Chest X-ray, PA view. Patient: 48 years old, sex M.
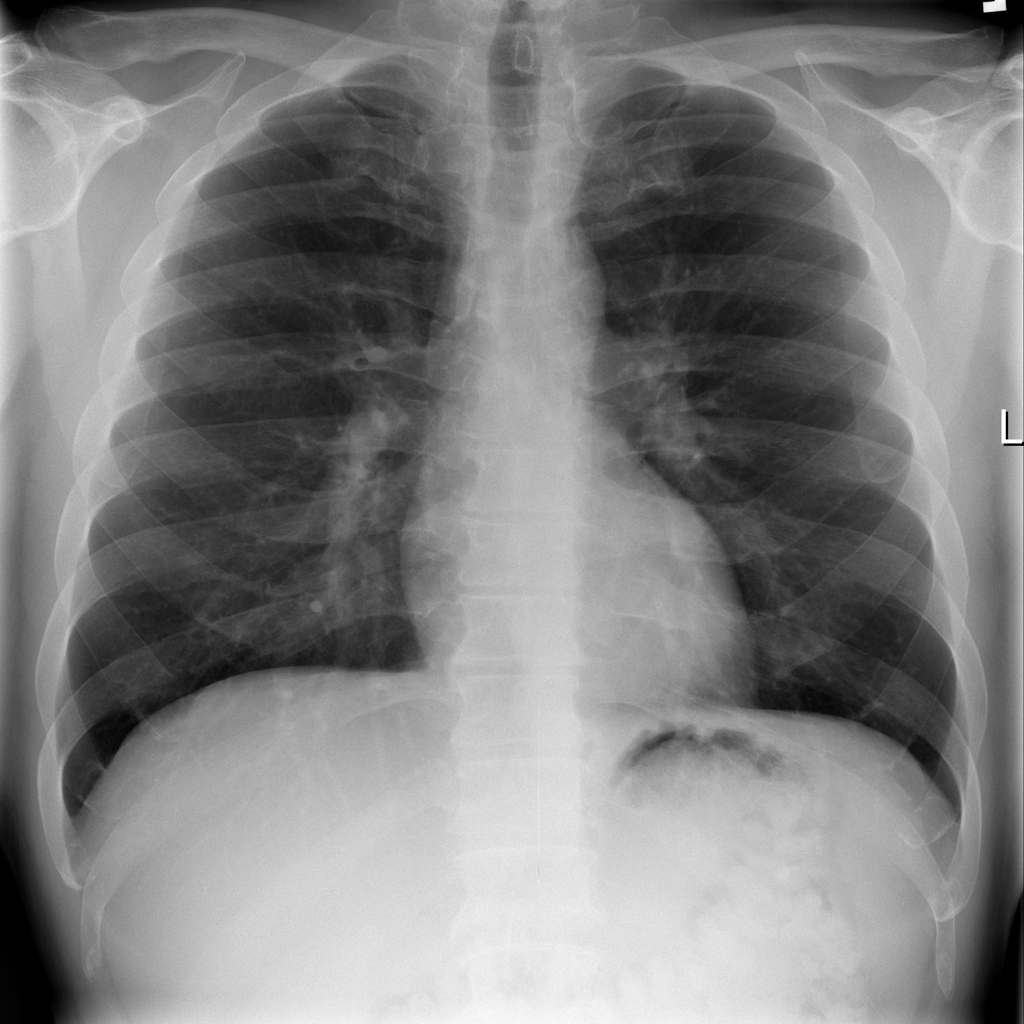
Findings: Infiltration